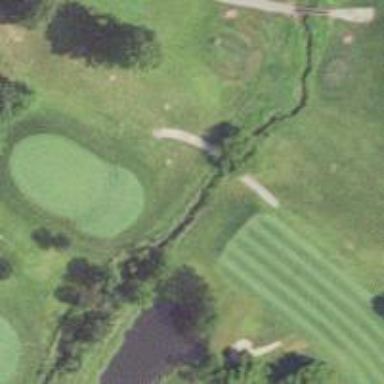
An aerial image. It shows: Service road that includes bridge over golf cart path.